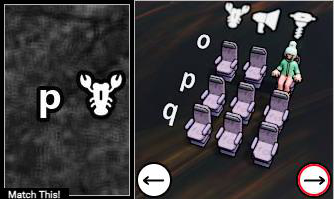
Task: seats
Answer: no